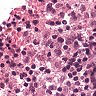
Metastatic tissue present: no